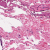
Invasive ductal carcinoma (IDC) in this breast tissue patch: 0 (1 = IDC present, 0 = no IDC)